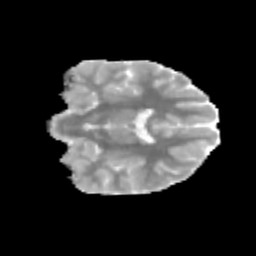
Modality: MD
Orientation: coronal
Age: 11
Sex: male
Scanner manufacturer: siemens
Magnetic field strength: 3 T
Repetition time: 3.8 s
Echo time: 0.07 s